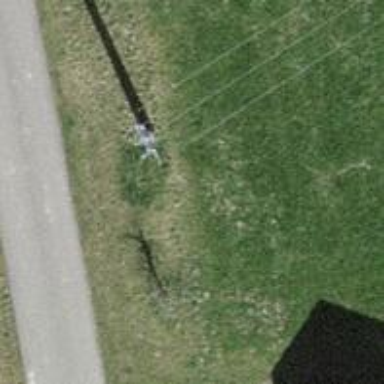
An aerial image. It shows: Termination pole with tower type.